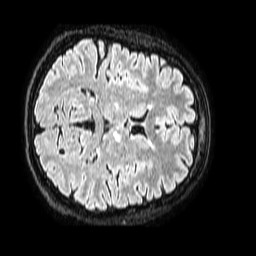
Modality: FLAIR
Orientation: axial
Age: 40
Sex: female
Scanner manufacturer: philips
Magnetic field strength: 1.5 T
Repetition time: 4.8 s
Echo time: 0.3 s